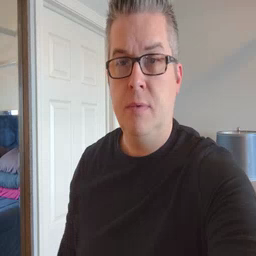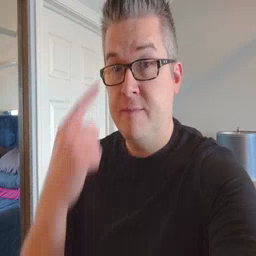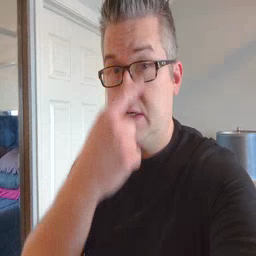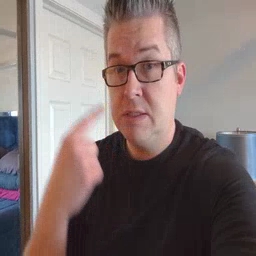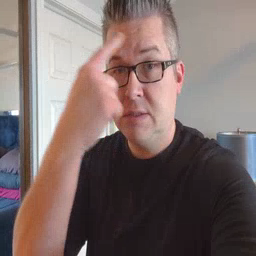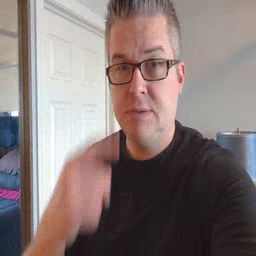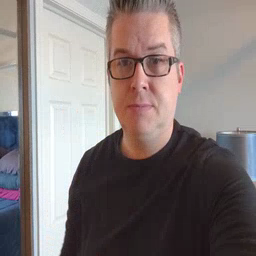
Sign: face